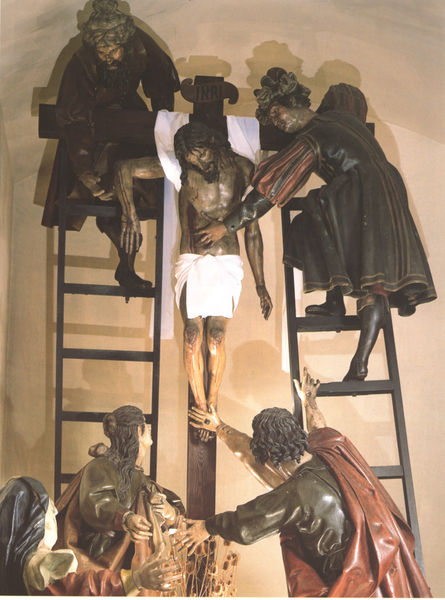
Titel: Paso (Prozessionsgruppe) mit der Kreuzabnahme
Standort: Valladolid, Vera Cruz (EU - E - Altkastilien)
Schlagwörter: gruppe, umhang, weiß, holz, kleider, licht, rot, tuch, johannes, mantel, skulptur, leiter, blut, lendentuch, schnitzerei, christus, jesus, kreuzabnahme, kreuzigung, wunden, heilige, maria, abnehmen, helfen, skupltur, helfer, leitern, inri, kreus